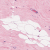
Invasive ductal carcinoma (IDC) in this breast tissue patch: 0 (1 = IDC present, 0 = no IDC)